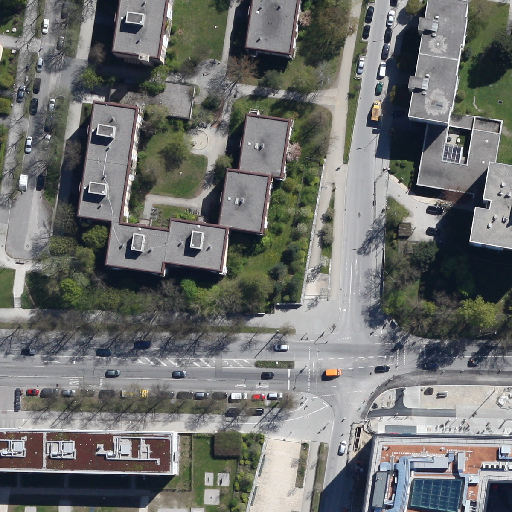
Referring expression: bikeway along with tree